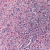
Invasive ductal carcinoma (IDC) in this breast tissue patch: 1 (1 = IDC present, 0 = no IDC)